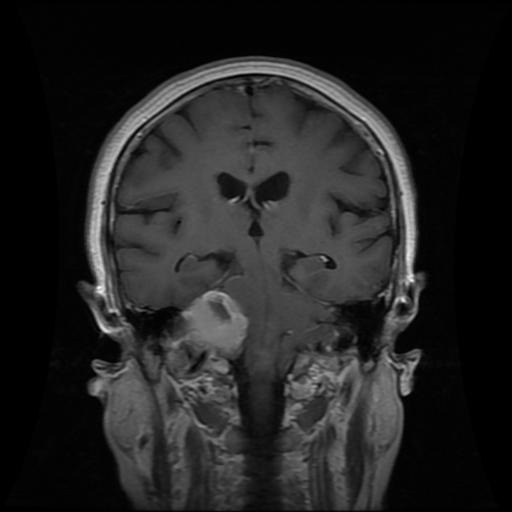
Label: meningioma